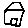
Label: house